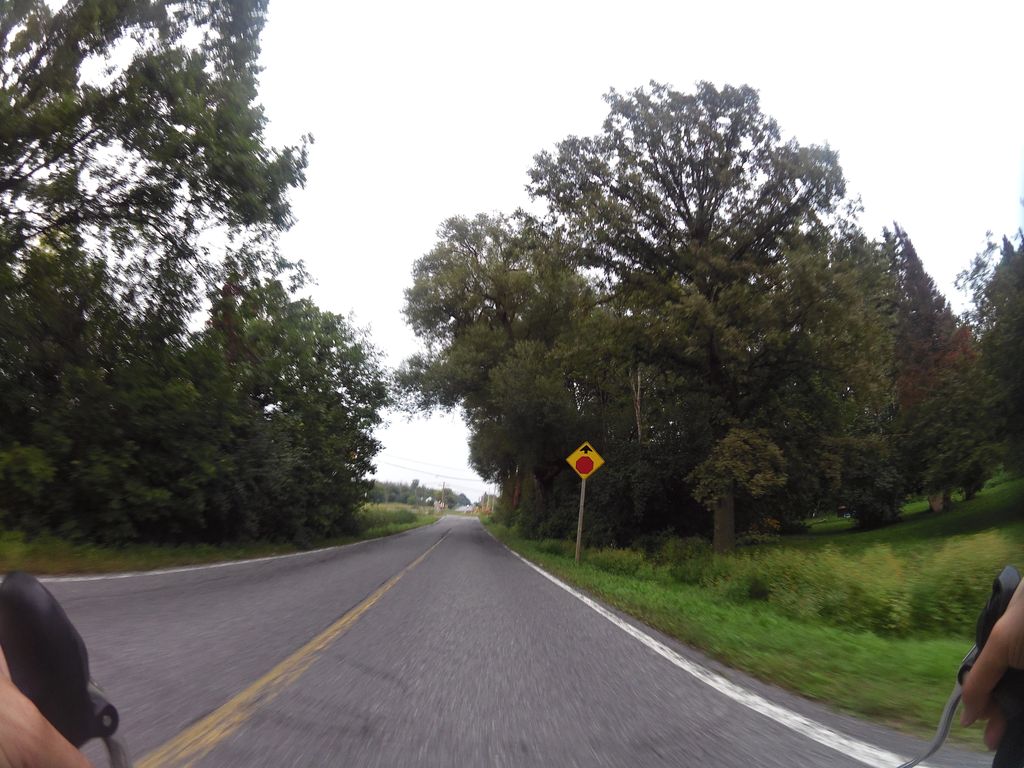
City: ottawa-gatineau